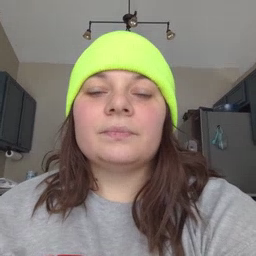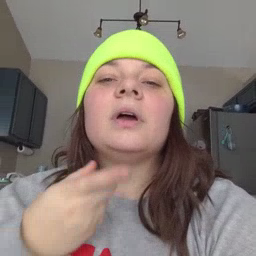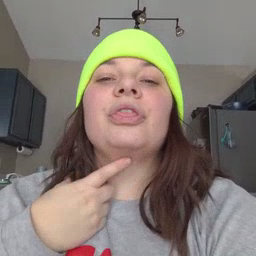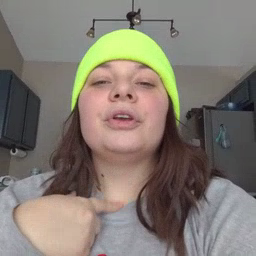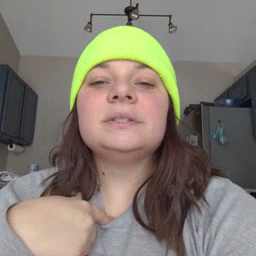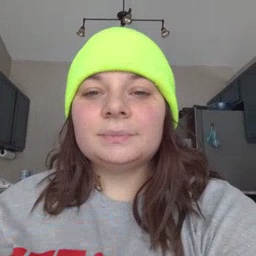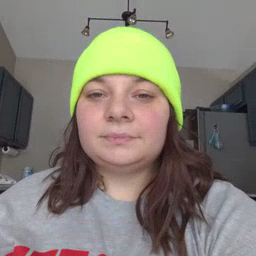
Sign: thirsty